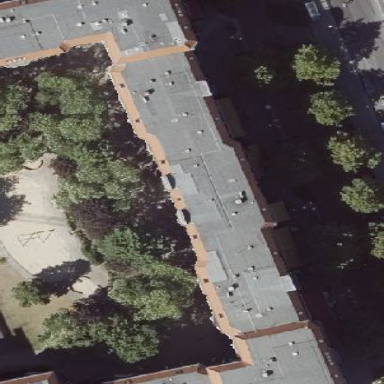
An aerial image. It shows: Unique apartment building with quadruple saltbox roof shape.